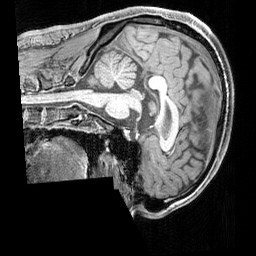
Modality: T1w
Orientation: sagittal
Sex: male
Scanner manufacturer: siemens
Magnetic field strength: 3 T
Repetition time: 2.3 s
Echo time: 0.00226 s